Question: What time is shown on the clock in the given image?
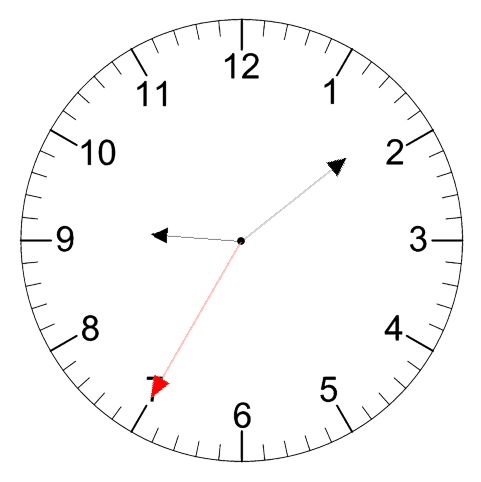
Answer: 09:08:35